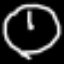
Label: clock